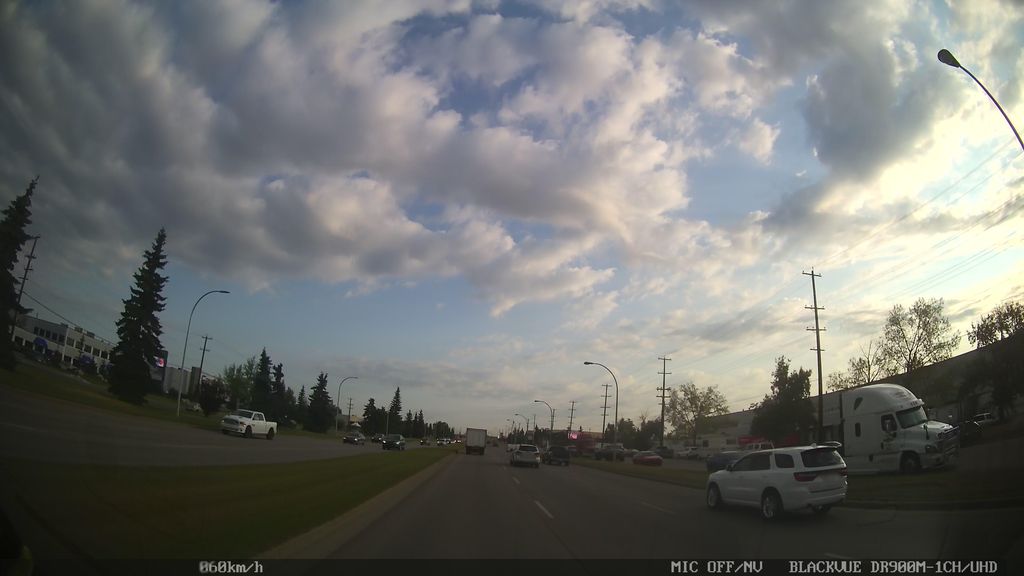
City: edmonton